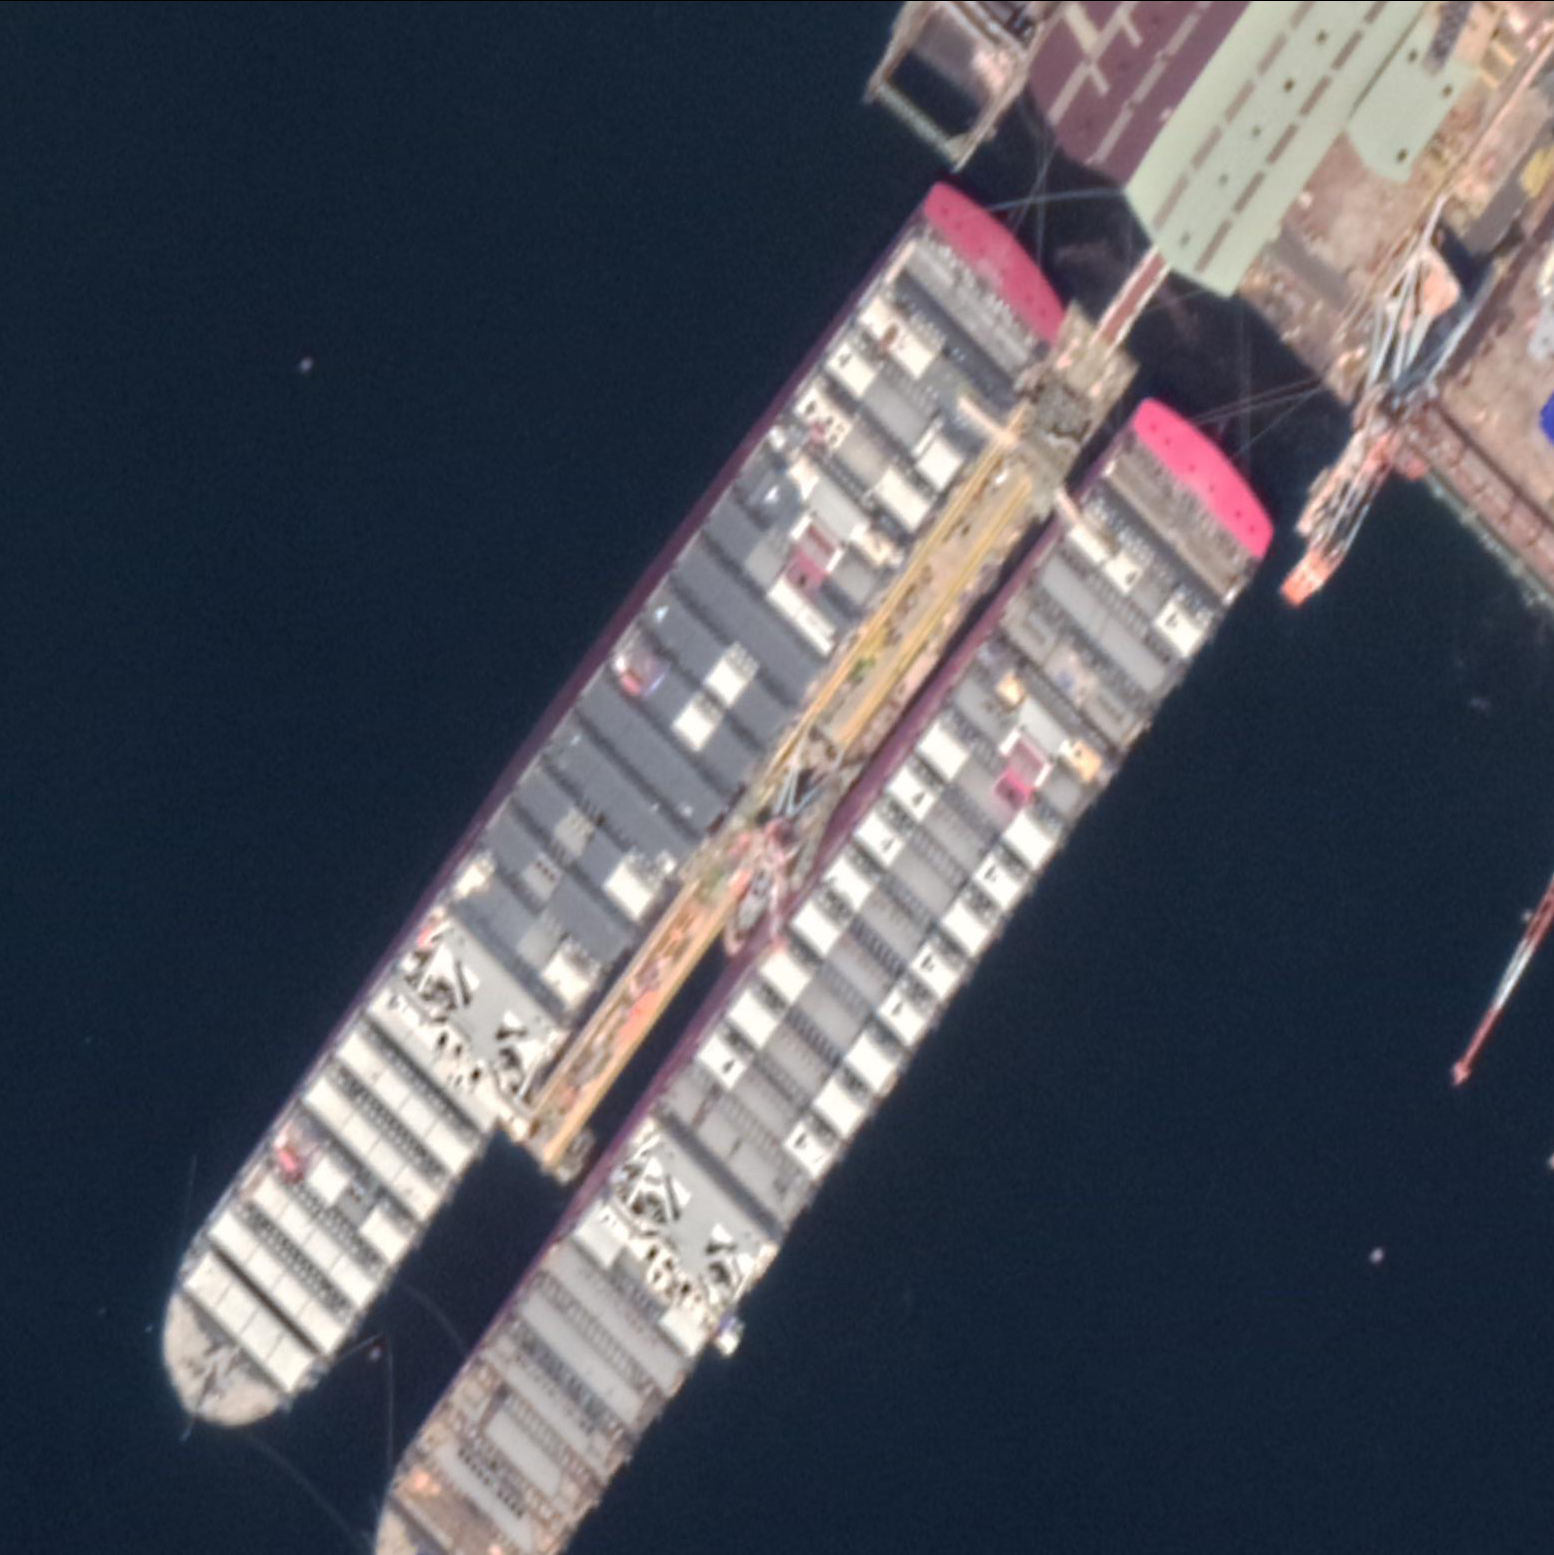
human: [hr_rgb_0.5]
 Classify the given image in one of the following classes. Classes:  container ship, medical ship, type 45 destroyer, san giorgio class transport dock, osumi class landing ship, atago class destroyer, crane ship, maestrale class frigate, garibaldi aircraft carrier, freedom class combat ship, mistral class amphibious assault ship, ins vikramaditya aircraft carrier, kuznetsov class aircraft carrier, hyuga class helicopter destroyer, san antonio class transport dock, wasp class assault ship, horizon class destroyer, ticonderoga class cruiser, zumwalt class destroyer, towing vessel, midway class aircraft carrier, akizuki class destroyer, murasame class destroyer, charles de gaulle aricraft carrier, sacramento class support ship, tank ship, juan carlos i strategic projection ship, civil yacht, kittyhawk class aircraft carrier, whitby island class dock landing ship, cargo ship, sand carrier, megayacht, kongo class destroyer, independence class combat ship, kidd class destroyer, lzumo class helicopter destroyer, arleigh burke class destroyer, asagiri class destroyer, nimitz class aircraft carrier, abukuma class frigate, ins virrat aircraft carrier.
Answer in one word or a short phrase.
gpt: Cargo ship